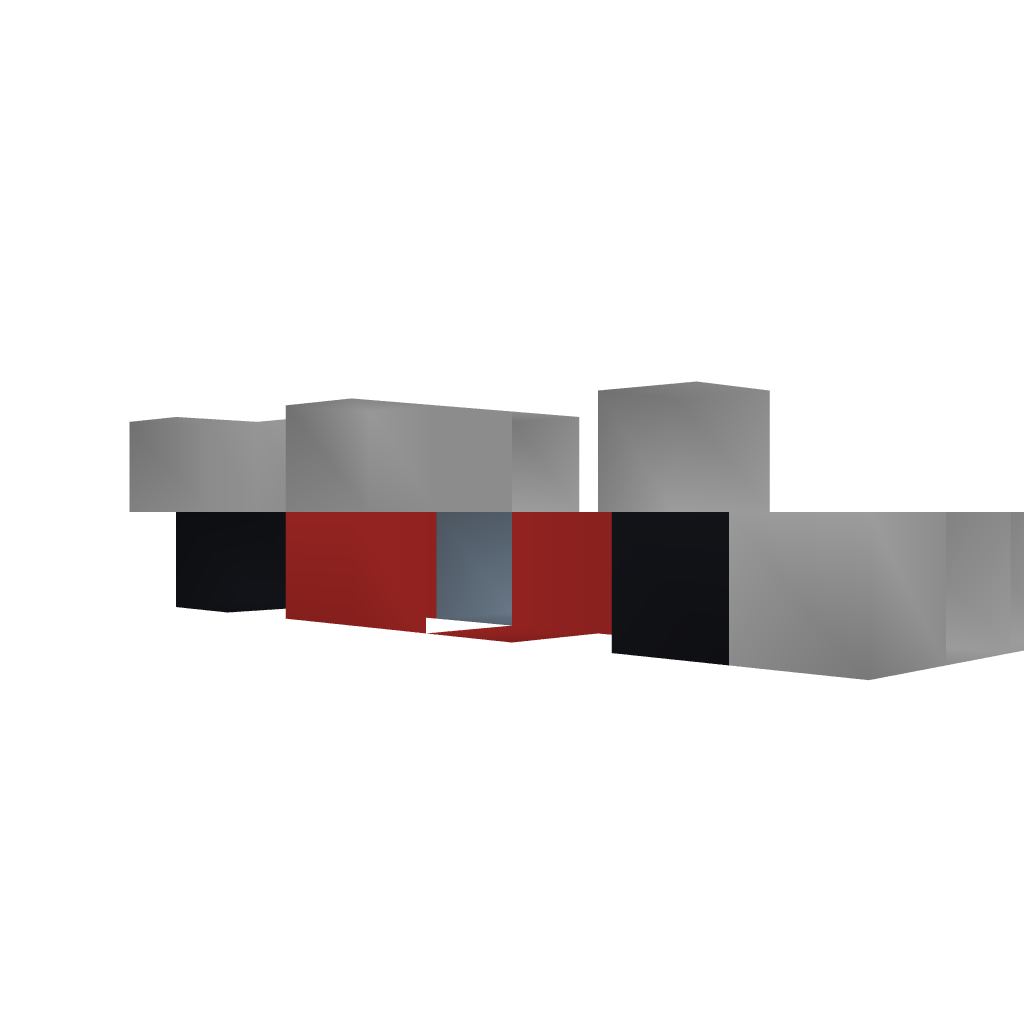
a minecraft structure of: F-1 racecar